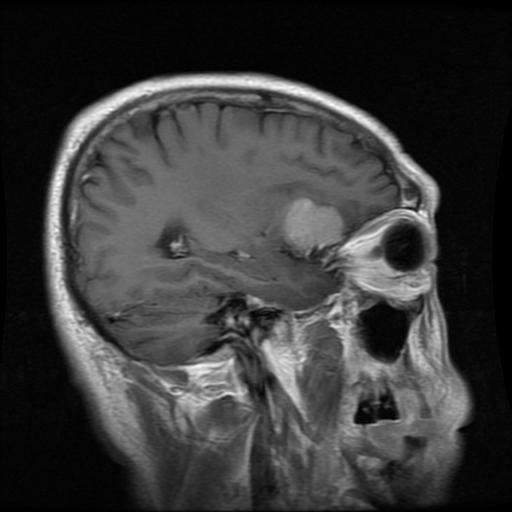
Label: meningioma